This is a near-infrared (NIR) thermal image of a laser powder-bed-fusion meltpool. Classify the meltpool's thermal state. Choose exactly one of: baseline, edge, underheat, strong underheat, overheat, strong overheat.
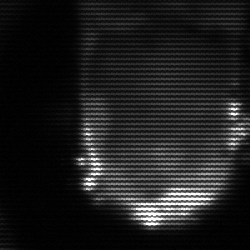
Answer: baseline